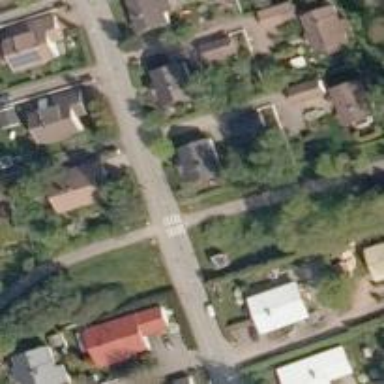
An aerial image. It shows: Uncontrolled road crossing.